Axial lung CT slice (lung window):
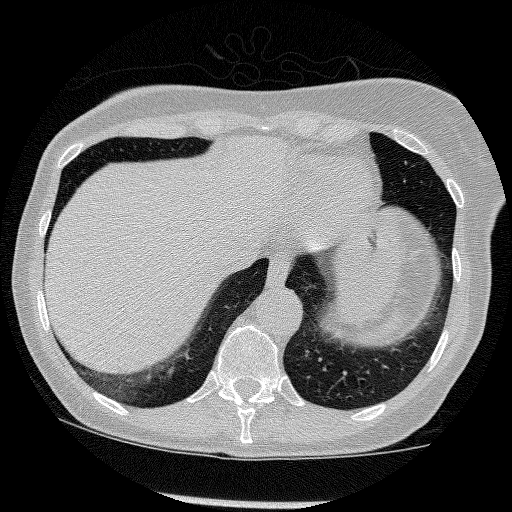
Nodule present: no